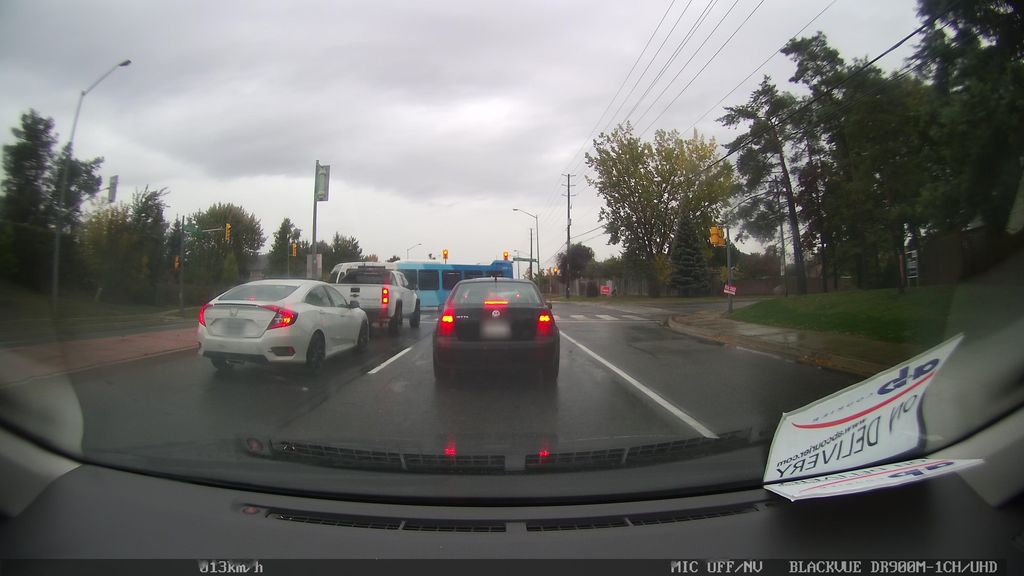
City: toronto